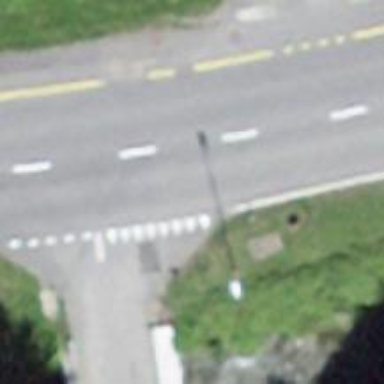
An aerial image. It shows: Bus stop with platform for public transport.